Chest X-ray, PA view. Patient: 55 years old, sex F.
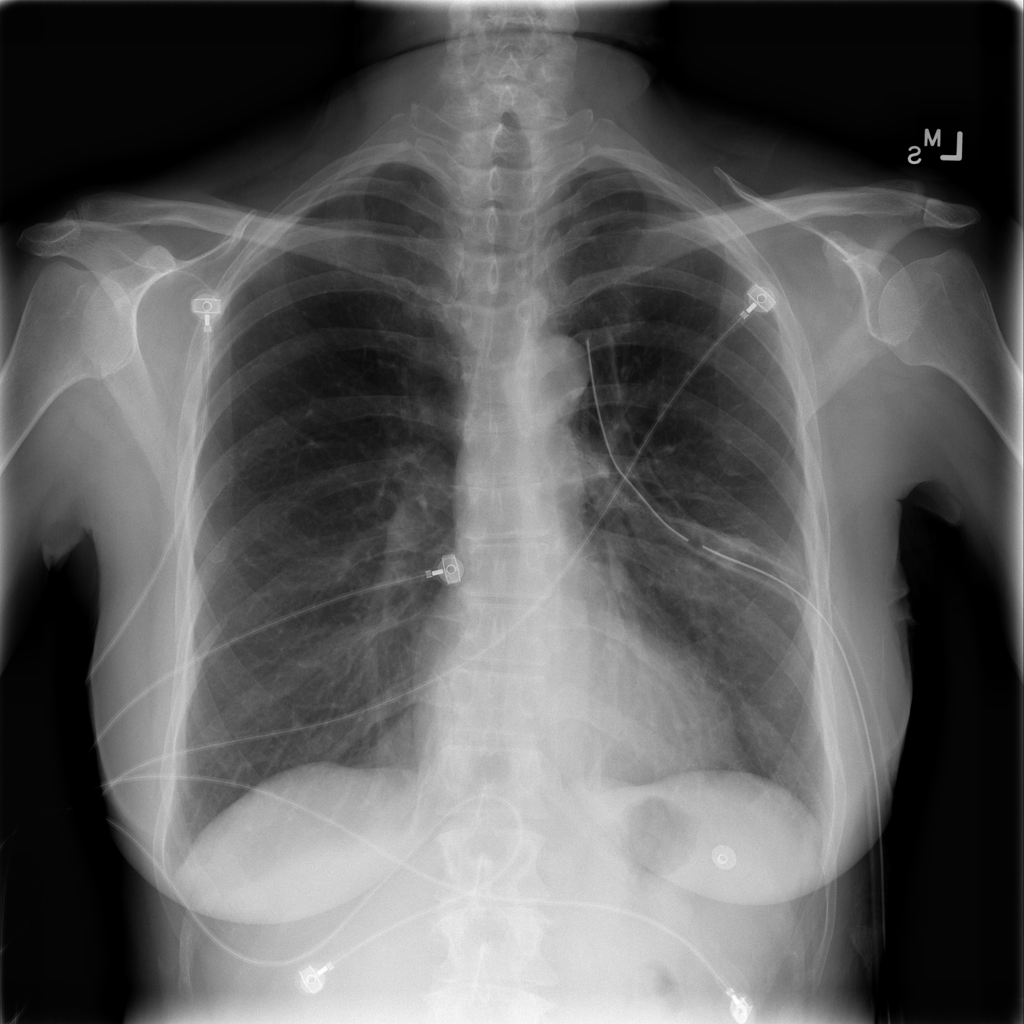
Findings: No Finding